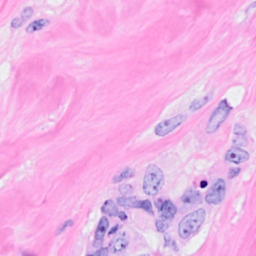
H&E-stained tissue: Breast